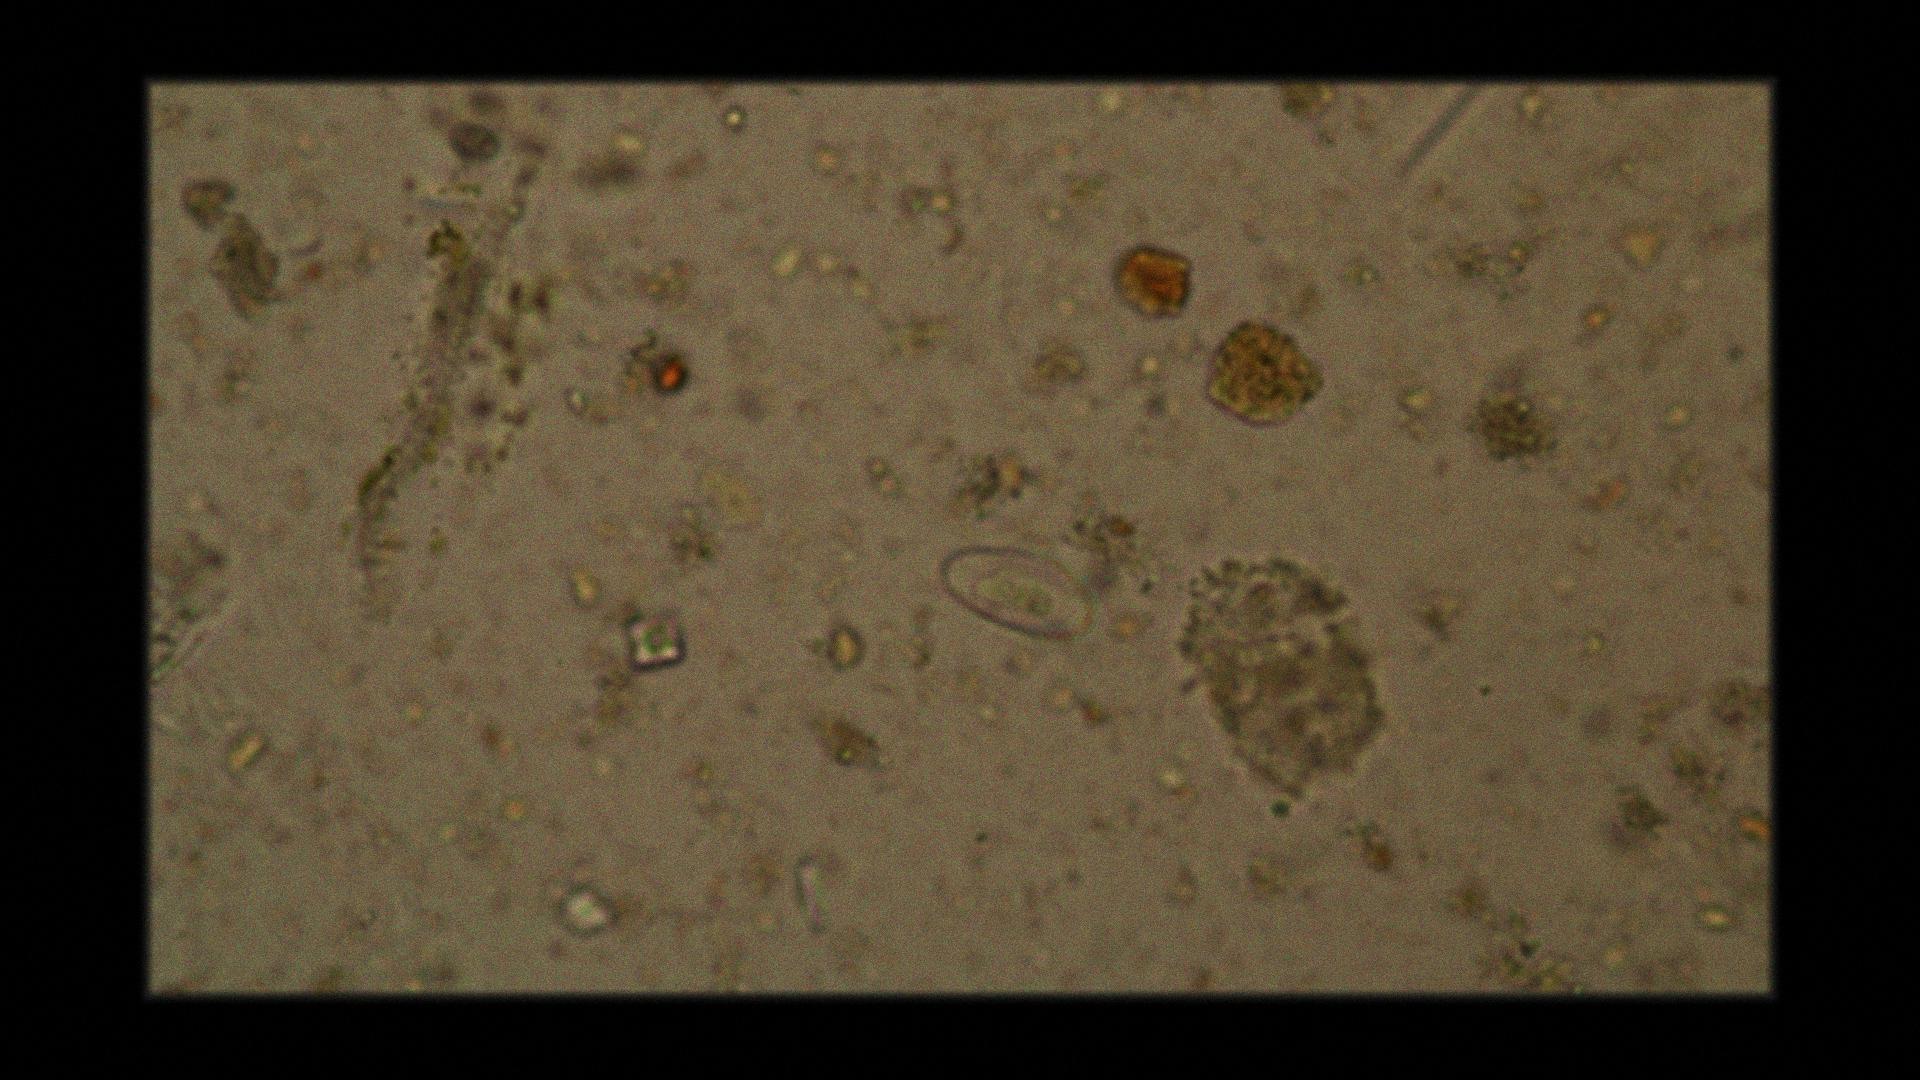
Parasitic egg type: Enterobius vermicularis